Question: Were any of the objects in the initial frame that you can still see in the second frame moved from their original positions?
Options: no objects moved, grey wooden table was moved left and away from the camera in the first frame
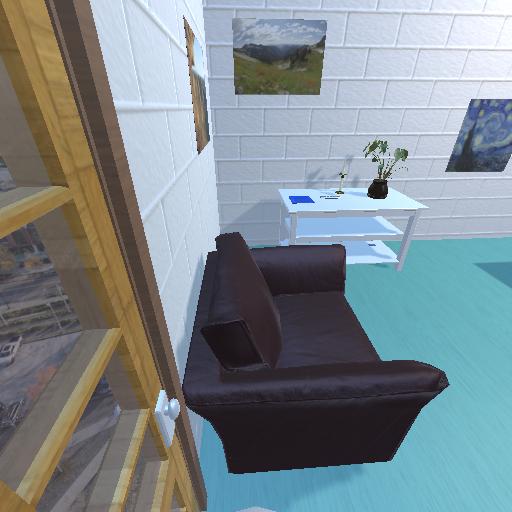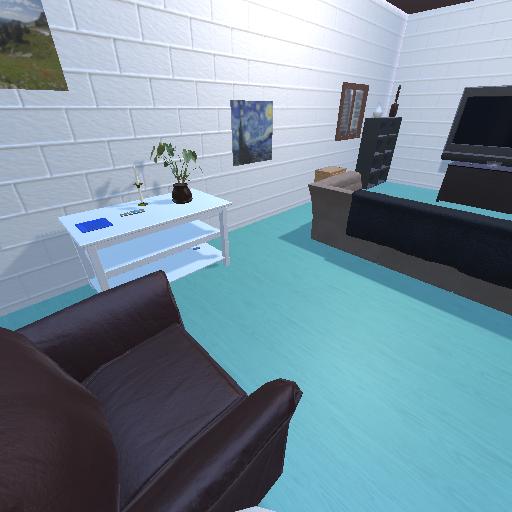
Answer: no objects moved